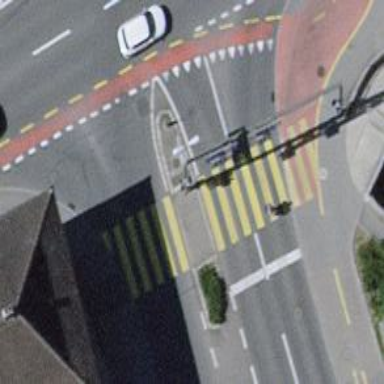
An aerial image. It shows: Footway that serves as traffic island.